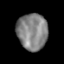
Tissue: lung
Cell type: Others
Senescence score: 0.572
Nuclear area (px): 1082
Mean DAPI intensity: 130.705